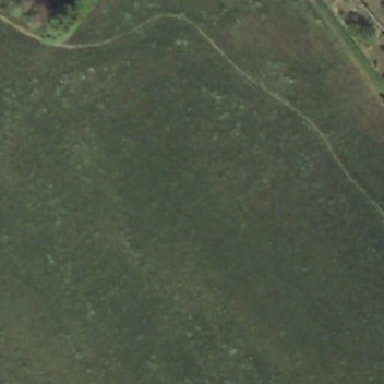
The grass next to the house is yellowish green .